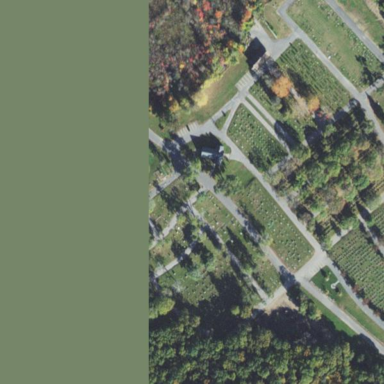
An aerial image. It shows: Cemetery with historic significance.